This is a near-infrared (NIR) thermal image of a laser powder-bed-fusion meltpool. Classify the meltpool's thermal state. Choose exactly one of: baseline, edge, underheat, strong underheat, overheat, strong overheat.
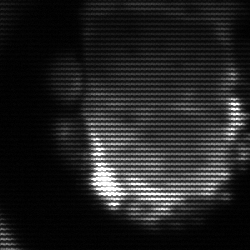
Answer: baseline